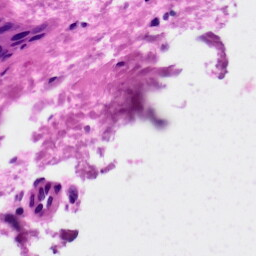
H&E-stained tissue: Skin